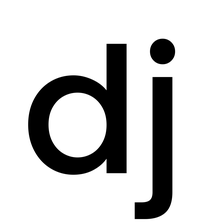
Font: Poppins-Medium